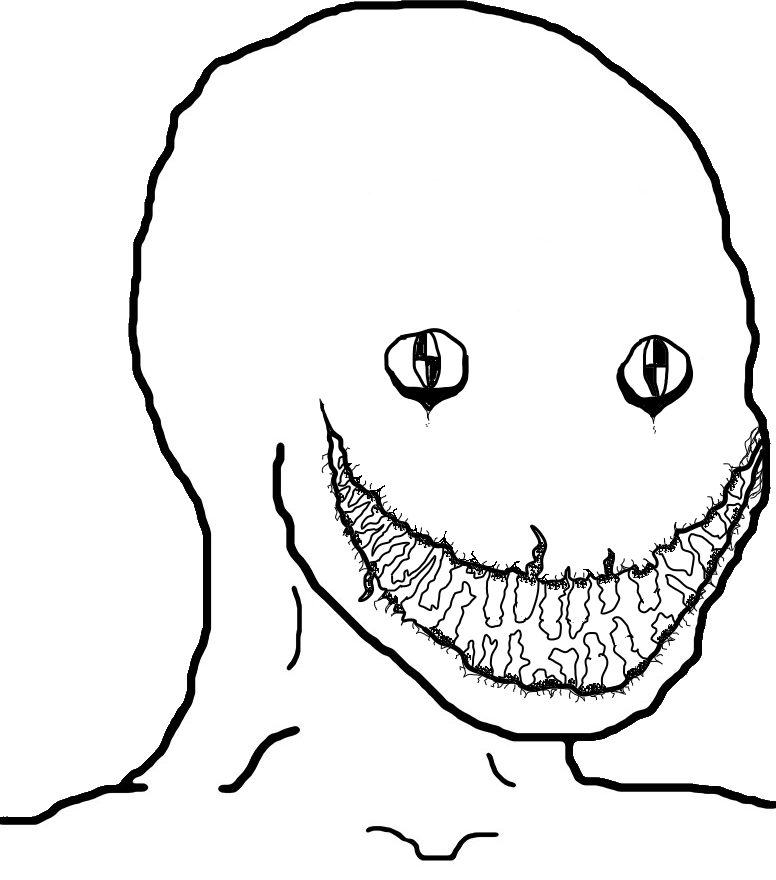
Label: 5_Oomer